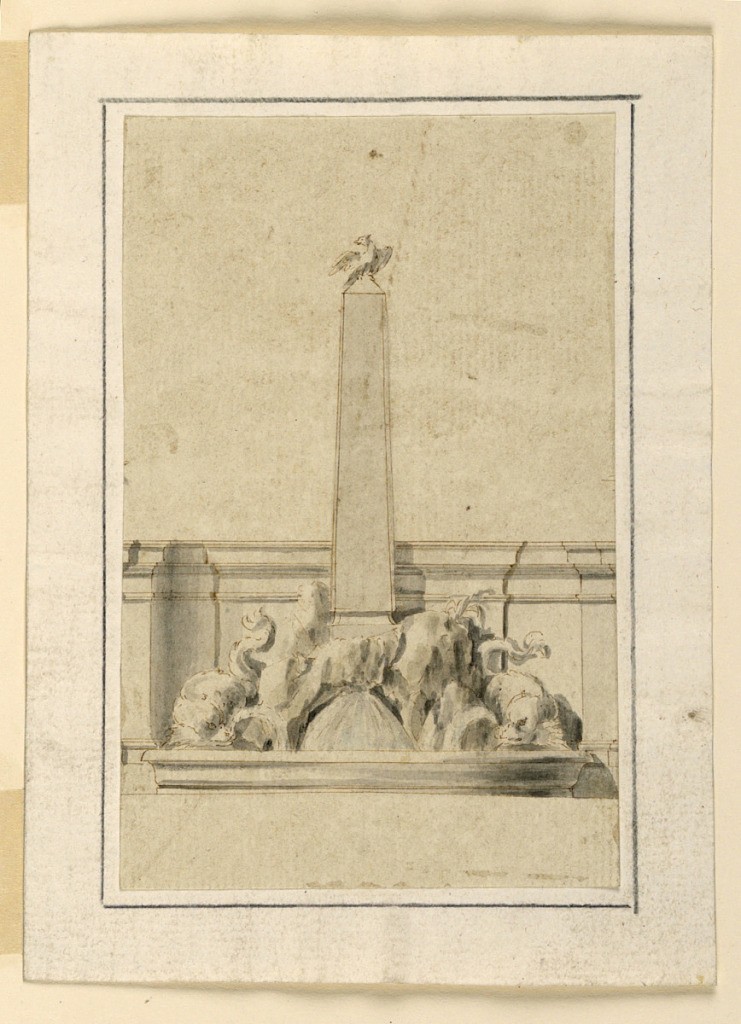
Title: Elevation of a Fountain
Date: late 18th century
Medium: Pen and brown ink, brush and gray wash on off-white laid paper, lined
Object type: Drawing
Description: Obelisk topped by a phoenix rising from a basin with dolphins.